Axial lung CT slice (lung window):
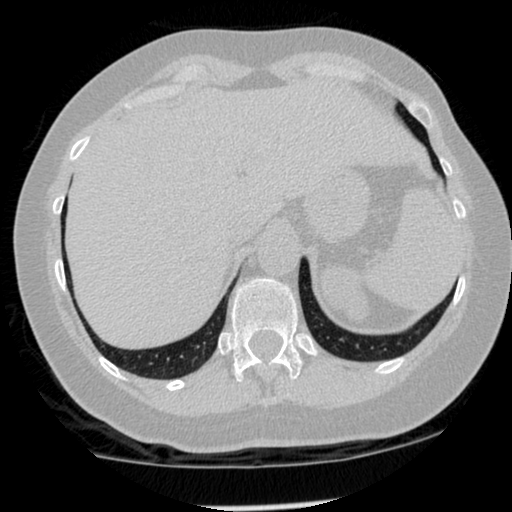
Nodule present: no